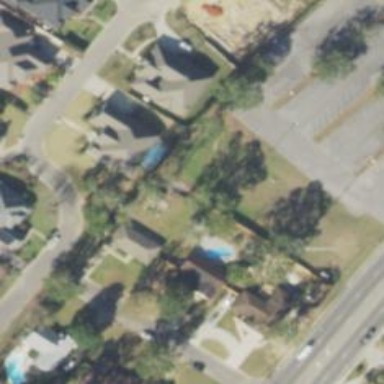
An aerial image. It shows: Swimming pool located in leisure land.